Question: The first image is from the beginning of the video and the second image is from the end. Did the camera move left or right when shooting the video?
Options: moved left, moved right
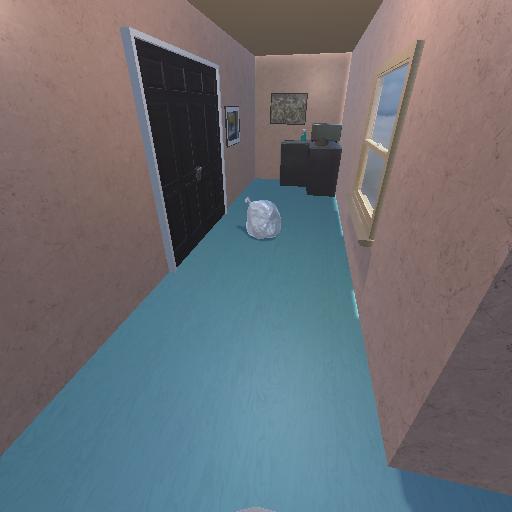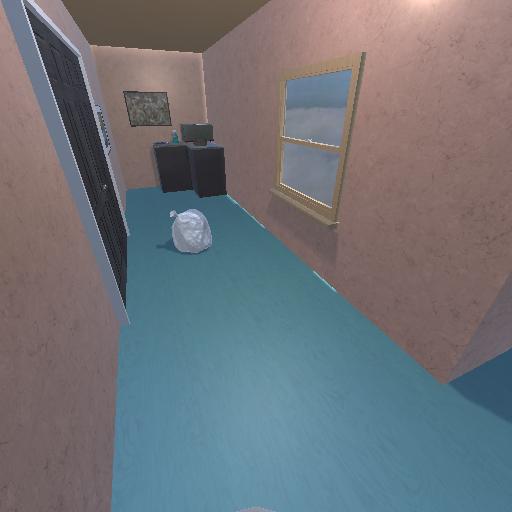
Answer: moved left